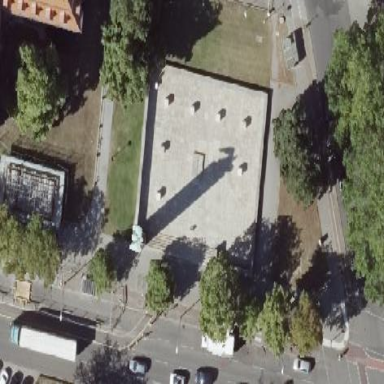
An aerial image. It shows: Memorial building.